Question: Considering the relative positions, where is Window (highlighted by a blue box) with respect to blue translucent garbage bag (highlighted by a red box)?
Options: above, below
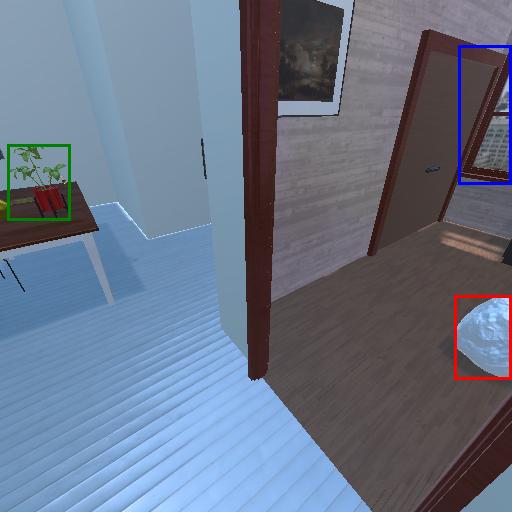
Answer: above